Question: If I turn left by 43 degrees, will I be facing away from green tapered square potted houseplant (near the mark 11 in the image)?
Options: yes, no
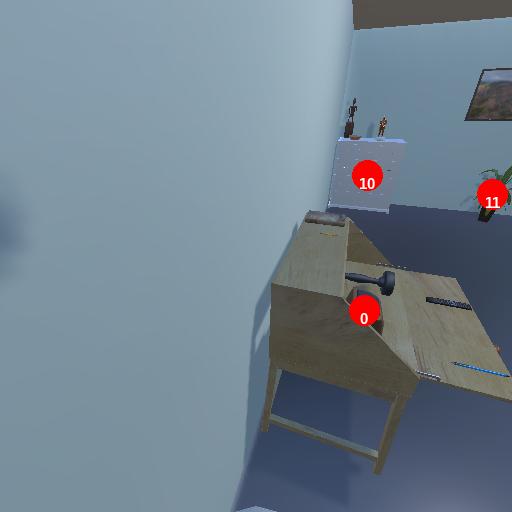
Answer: yes